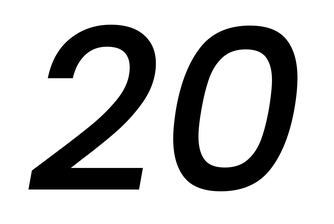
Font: Poppins-MediumItalic